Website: slack
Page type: payment
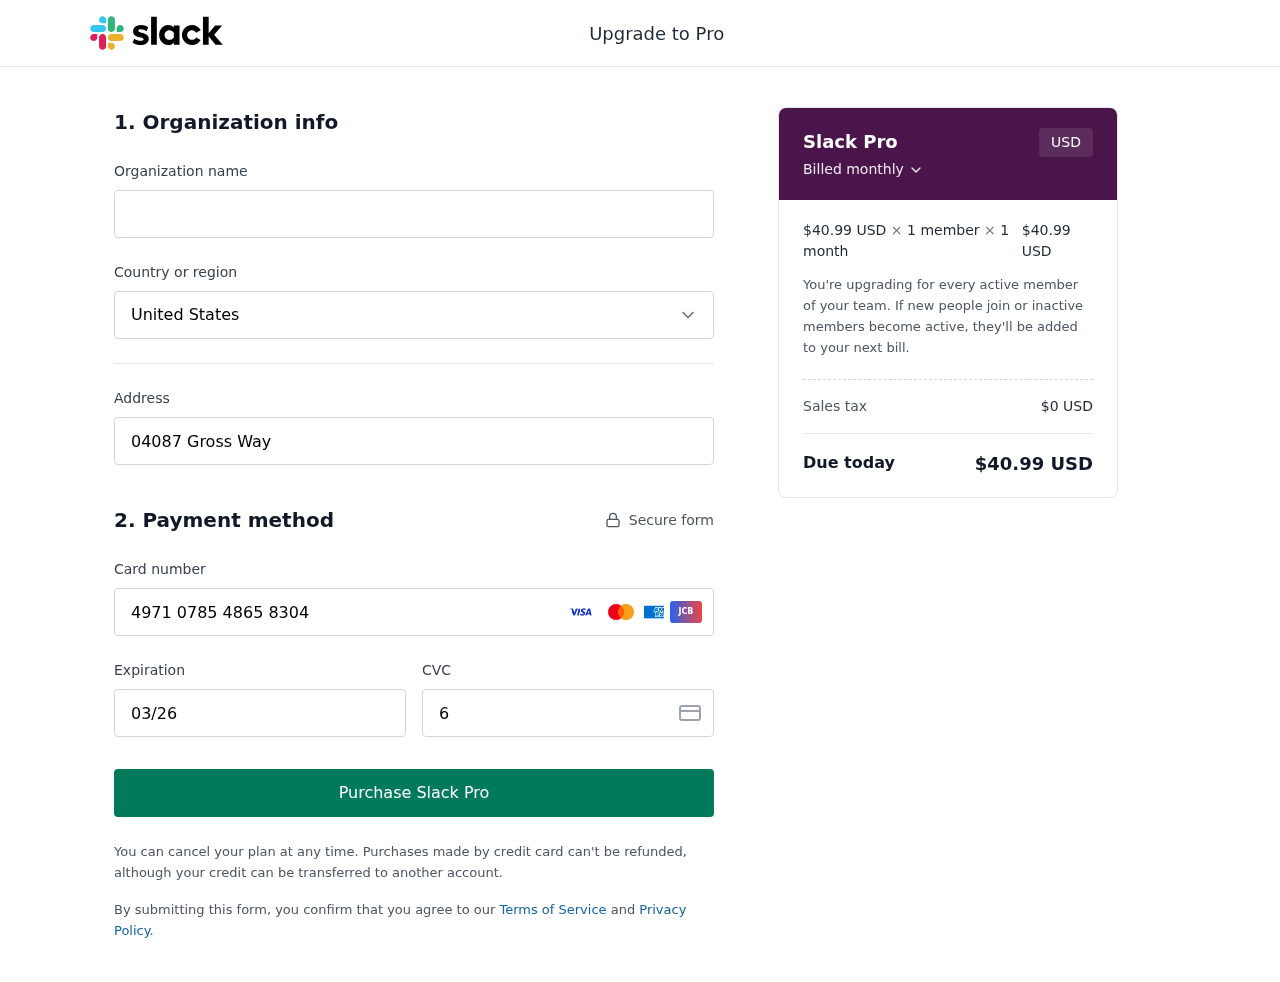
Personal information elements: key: PII_CARD_CVV
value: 640
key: PII_CARD_EXPIRY
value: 03/26
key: PII_CARD_NUMBER
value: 4971 0785 4865 8304
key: PII_COUNTRY
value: United States
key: PII_STREET
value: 04087 Gross Way
Product elements: key: PRODUCT1_PRICE
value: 40.99
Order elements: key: ORDER_SUBTOTAL
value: $40.99 USD
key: ORDER_TAX
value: $0 USD
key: ORDER_TOTAL
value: $40.99 USD